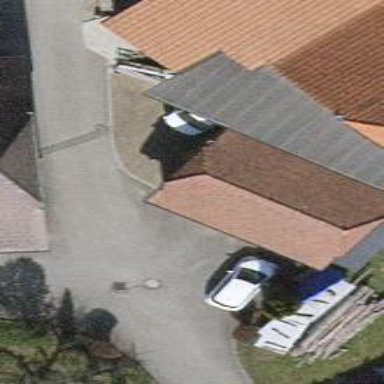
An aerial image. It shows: View of roof of building.